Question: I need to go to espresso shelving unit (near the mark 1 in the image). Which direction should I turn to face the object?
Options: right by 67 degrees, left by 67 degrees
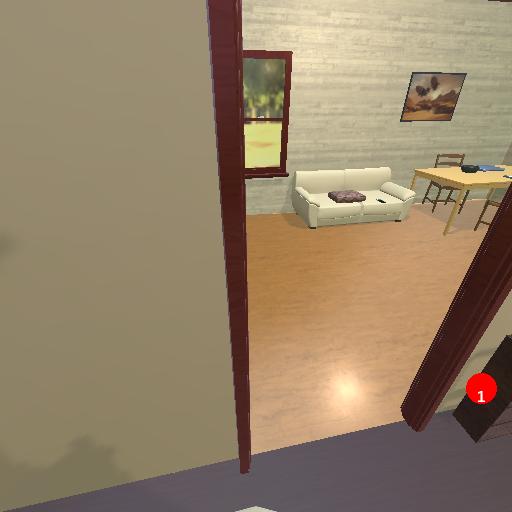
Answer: right by 67 degrees